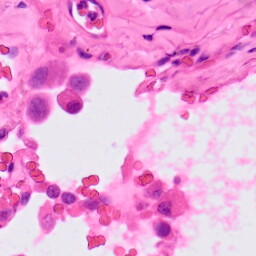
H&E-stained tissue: Lung